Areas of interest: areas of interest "Parking Lot (Tiancheng Road)"
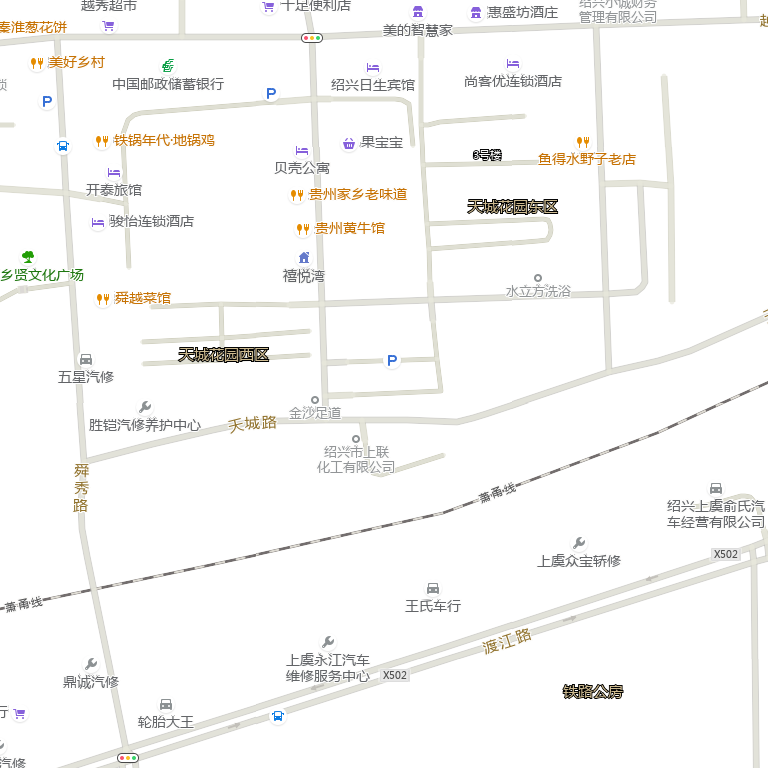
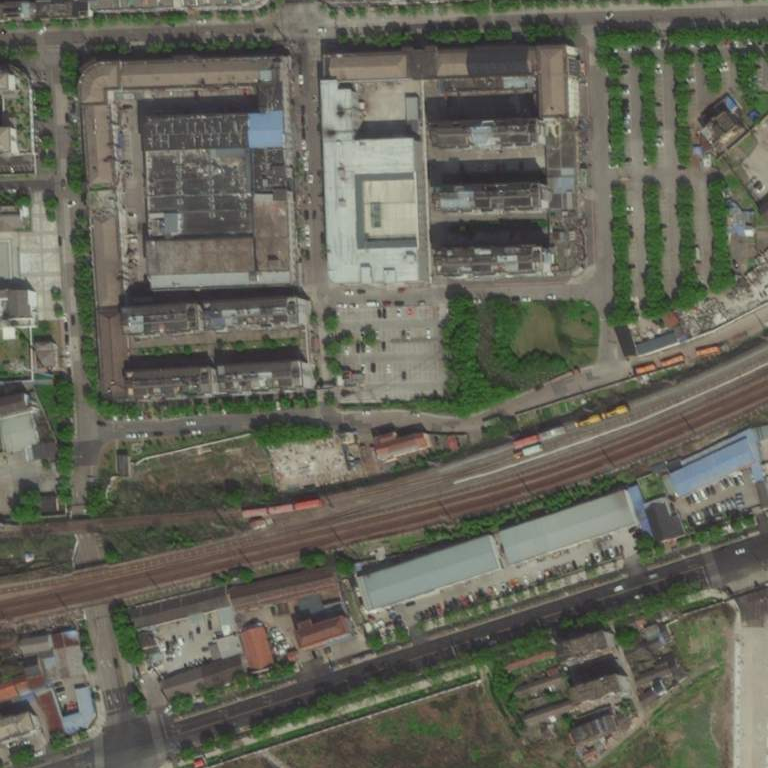